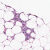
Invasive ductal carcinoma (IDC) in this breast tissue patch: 0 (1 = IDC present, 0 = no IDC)